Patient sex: F
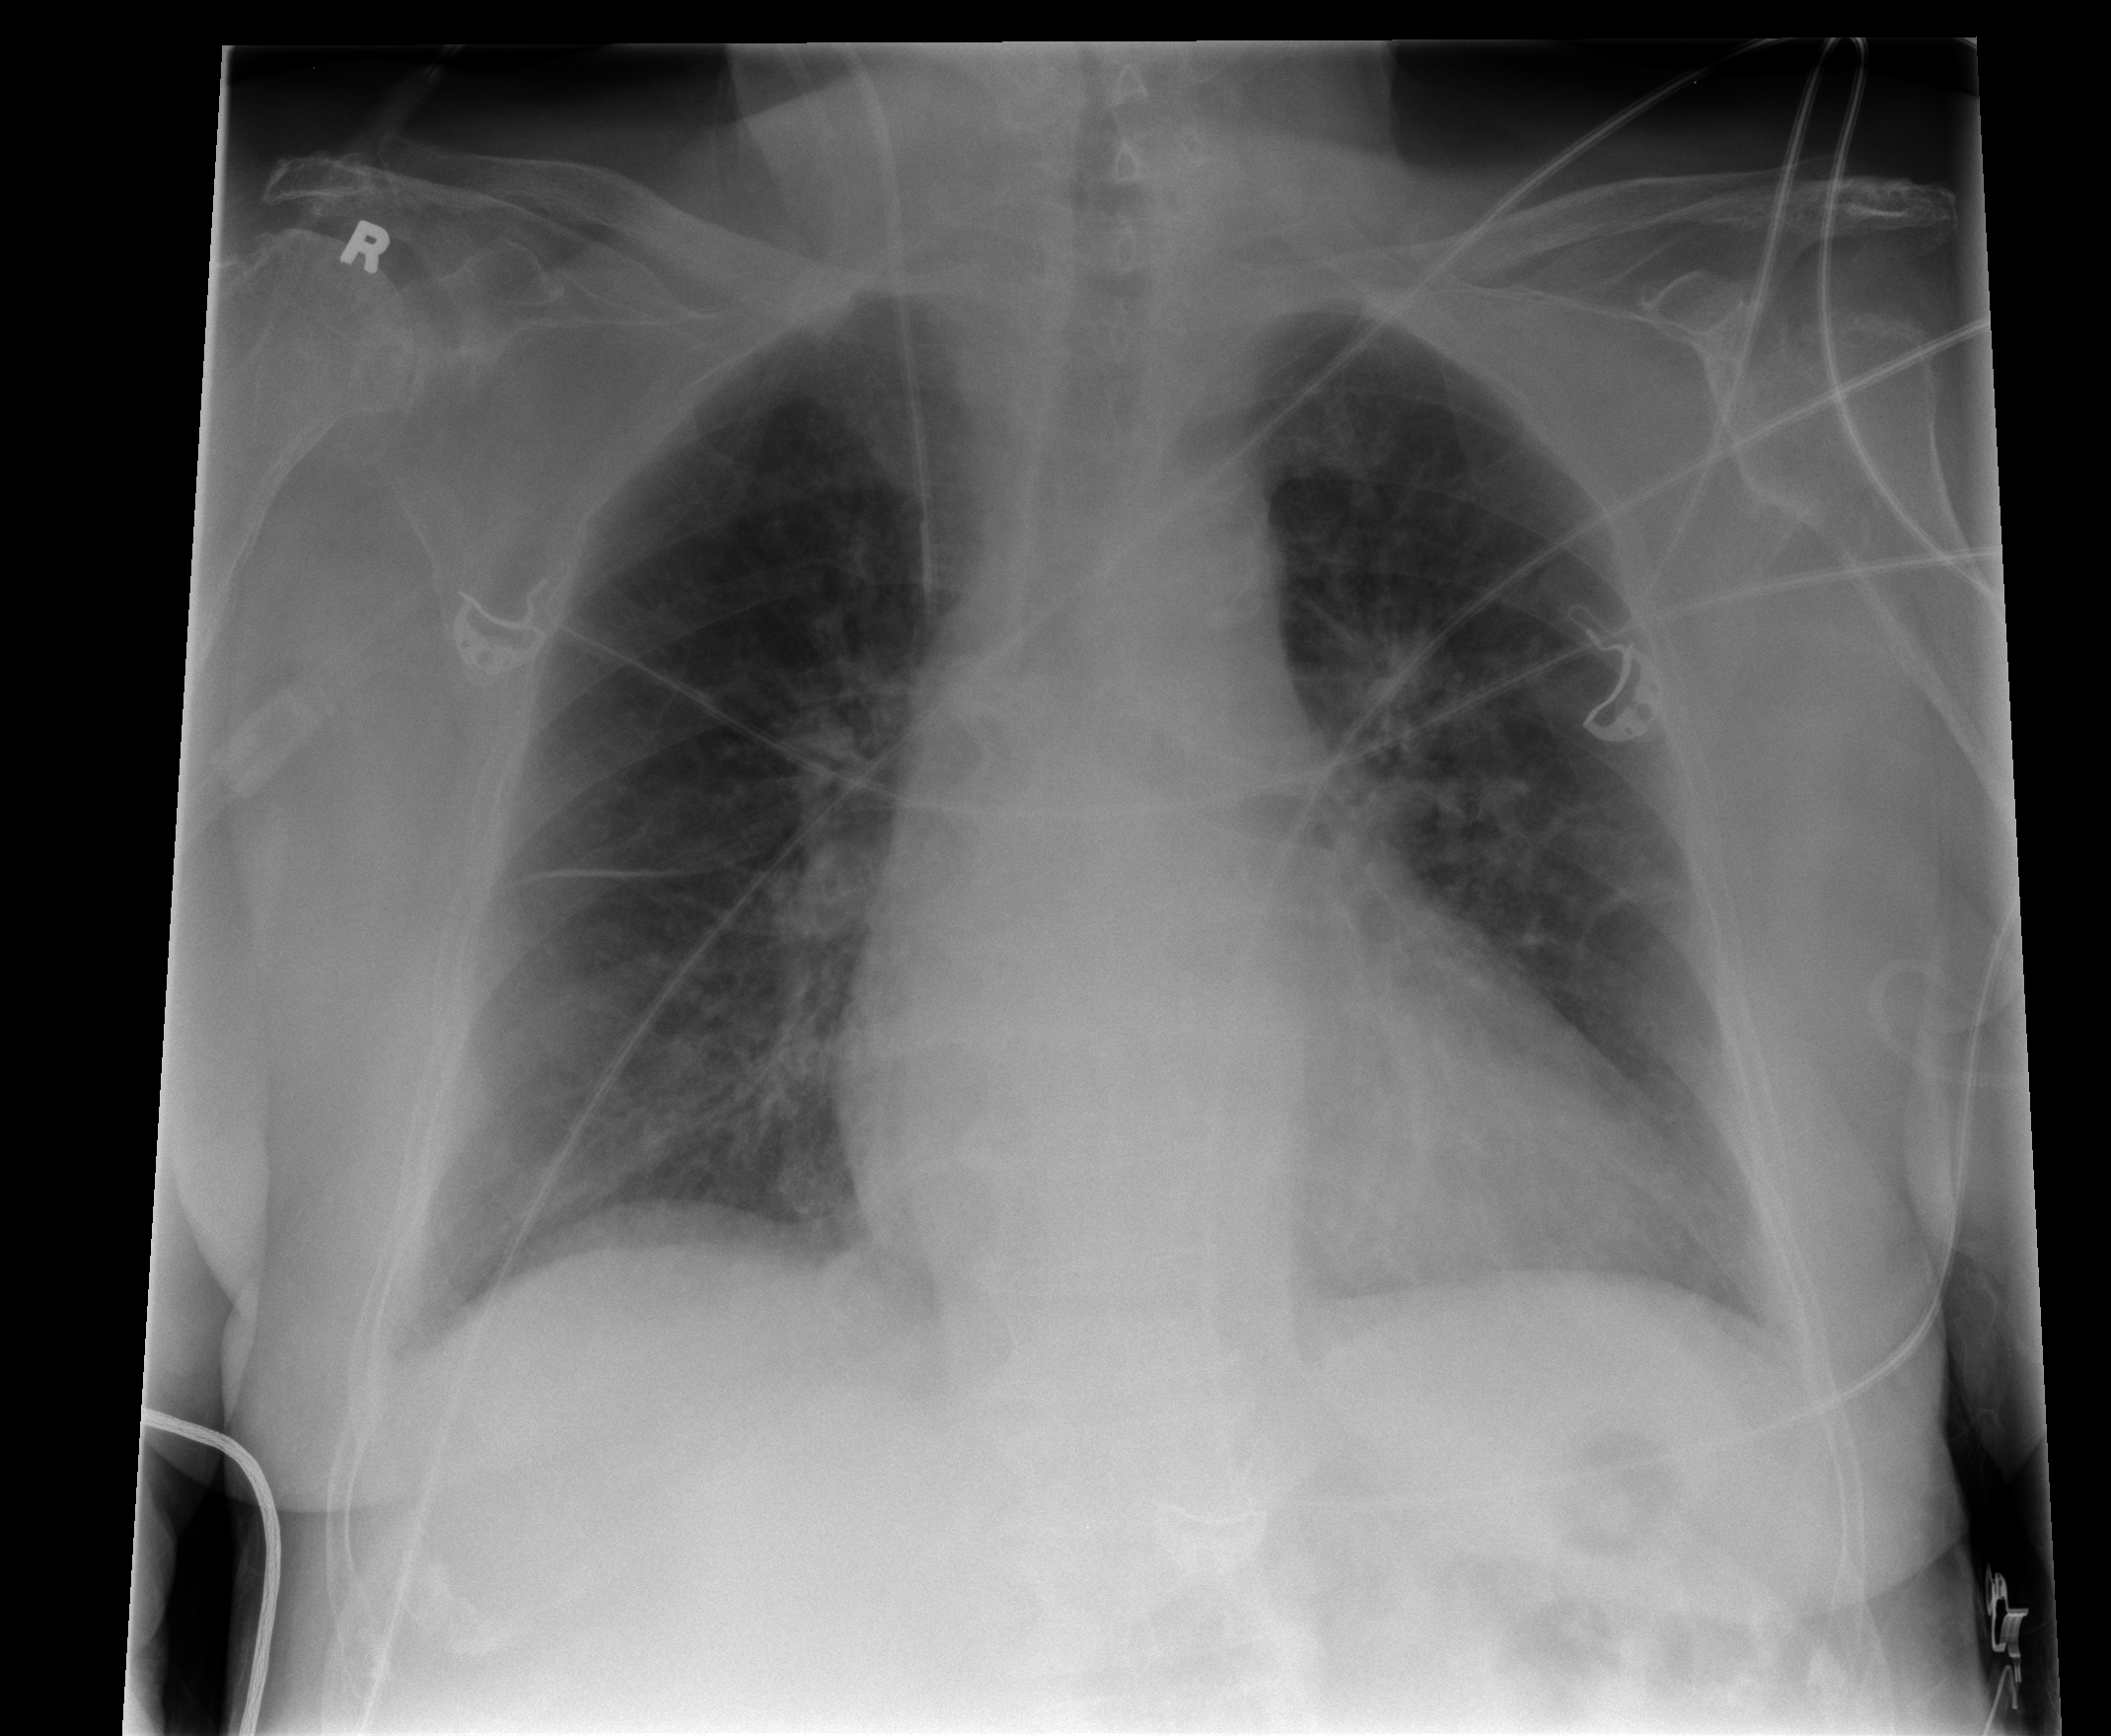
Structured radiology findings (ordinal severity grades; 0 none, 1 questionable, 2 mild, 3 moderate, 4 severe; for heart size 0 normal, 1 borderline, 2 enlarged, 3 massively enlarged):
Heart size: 2
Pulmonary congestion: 1
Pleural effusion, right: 1
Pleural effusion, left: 0
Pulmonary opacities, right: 0
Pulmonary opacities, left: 0
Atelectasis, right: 0
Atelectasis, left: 0